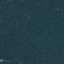
Land use / land cover class: Forest